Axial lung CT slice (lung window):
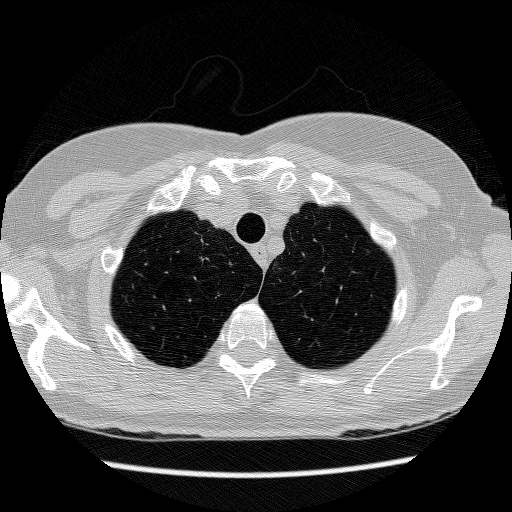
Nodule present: no